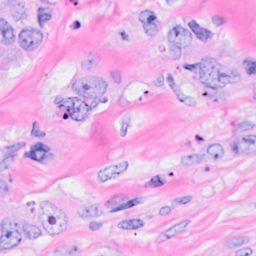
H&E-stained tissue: Breast